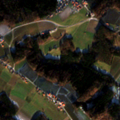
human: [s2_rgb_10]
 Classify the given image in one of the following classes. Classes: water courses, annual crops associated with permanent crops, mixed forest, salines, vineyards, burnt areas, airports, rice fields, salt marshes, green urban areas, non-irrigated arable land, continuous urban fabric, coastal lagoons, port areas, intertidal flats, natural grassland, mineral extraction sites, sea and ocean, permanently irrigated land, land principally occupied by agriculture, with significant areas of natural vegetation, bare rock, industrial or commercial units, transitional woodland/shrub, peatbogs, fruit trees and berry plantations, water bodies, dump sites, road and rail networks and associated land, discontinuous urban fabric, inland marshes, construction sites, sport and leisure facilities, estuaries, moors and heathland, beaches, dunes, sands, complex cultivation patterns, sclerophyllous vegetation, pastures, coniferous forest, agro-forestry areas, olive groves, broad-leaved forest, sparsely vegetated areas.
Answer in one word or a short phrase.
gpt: pastures, complex cultivation patterns, mixed forest